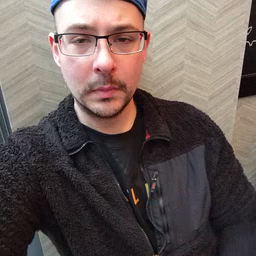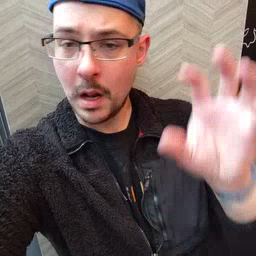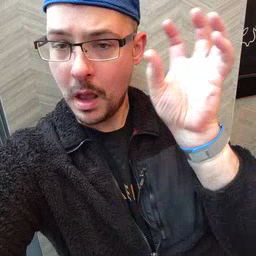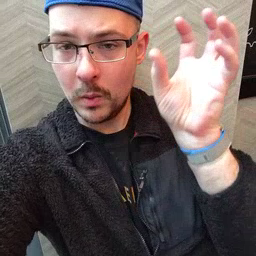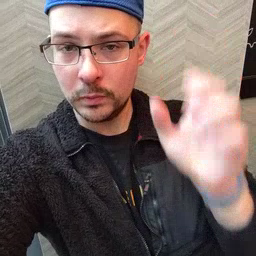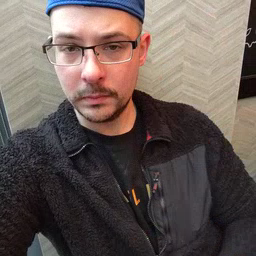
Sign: cloud